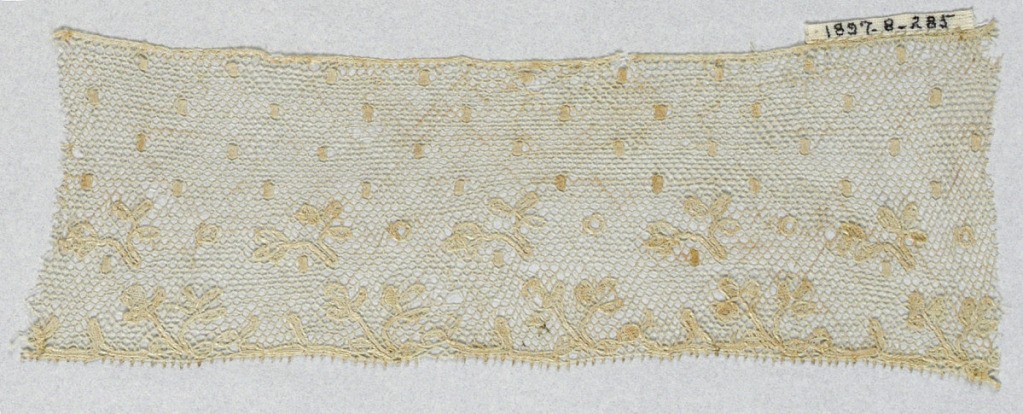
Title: Fragment
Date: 19th century
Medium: linen Technique: bobbin lace (Lille style with heavy outlining thread)
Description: Fragment of Lille-style lace showing small trefoils along border in two rows. Ground powdered with small square dots.